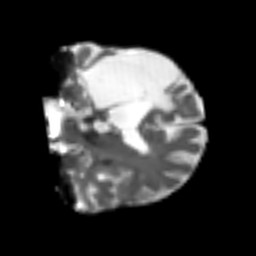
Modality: T2w
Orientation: coronal
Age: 52
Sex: male
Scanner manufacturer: siemens
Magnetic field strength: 3 T
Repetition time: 4.999 s
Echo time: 0.07946 s